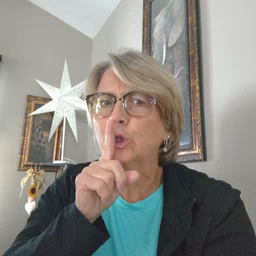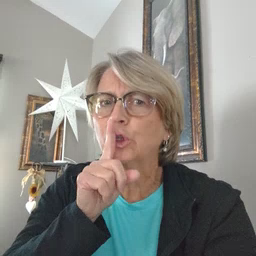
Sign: shhh